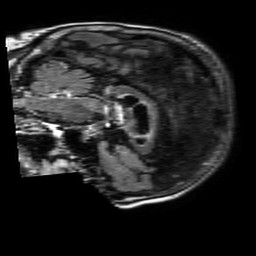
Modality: FLAIR
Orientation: sagittal
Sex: female
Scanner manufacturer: philips
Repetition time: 11 s
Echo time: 0.125 s